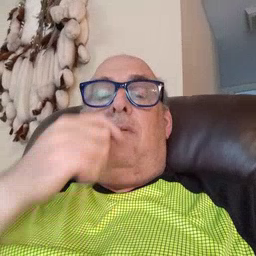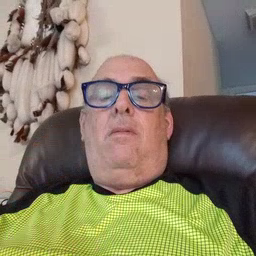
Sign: pencil